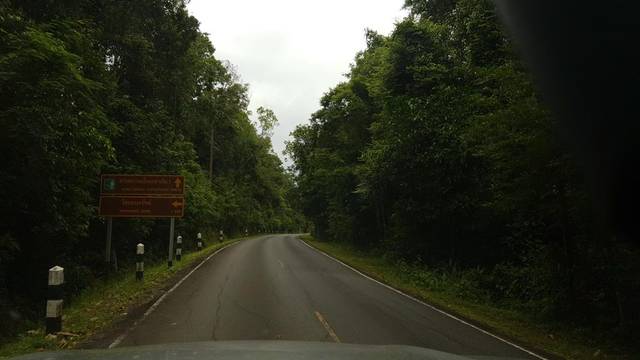
Region: Thailand
Coordinates: 14.411, 101.372